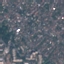
Label: Residential